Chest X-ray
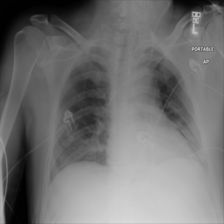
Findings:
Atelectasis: negative
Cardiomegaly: negative
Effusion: negative
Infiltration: negative
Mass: negative
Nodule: negative
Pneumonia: negative
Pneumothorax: negative
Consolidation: negative
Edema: negative
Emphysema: negative
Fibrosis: negative
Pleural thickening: negative
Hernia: negative